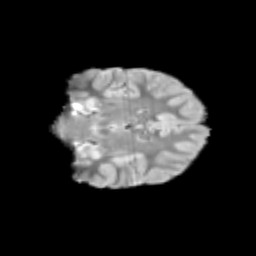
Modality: T2w
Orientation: coronal
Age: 10
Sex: female
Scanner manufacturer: siemens
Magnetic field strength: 3 T
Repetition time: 3.8 s
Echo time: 0.07 s